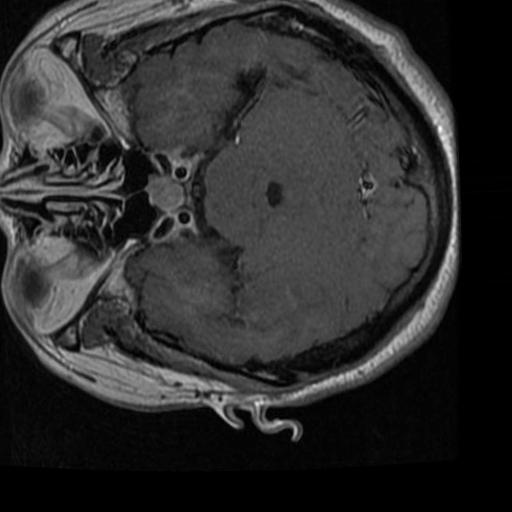
Label: brain_tumor